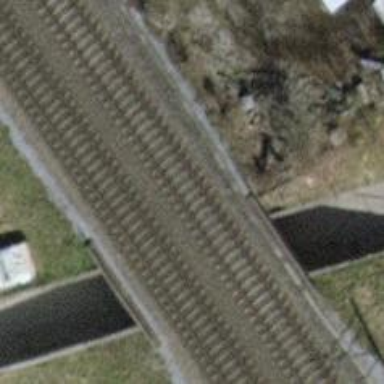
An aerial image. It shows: Single-track railway bridge with electrified contact line.